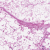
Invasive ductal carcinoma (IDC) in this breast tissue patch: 0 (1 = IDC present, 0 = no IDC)